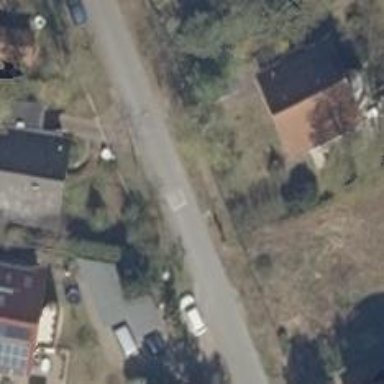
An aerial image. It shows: Traffic calming table.